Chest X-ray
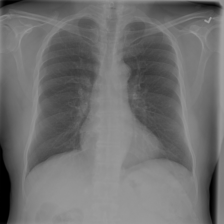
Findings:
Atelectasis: negative
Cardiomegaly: negative
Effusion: negative
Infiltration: positive
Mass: negative
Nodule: negative
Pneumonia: negative
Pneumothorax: negative
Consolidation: negative
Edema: negative
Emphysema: negative
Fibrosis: negative
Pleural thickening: negative
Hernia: negative